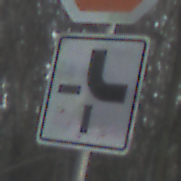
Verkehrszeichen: VerlaufVorfahrtsstrasse4
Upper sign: Stop
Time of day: SunriseSunset
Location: Outdoor (Nature)
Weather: Clear
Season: Winter
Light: Natural